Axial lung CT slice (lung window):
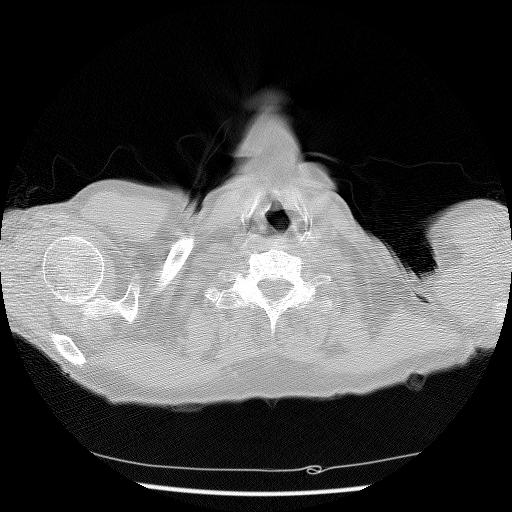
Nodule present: no